Question: I'm looking to recreate an effect like this with CSS 3D Transforms:
How do I achieve this? Here's what I've got so far
'''
body {
perspective: 400px;
transition: perspective 1s;
}
.grid {
display: flex;
justify-content: center;
align-items: center;
background-image: url("http://i.imgur.com/3ACizko.jpg");
background-size: cover;
height: 400px;
width: 400px;
transform: rotateX(60deg);
margin: 0 auto;
transition: transform 1s;
perspective: 400px;
}
.grid p {
transition: transform 1s;
transform: rotateX(-60deg);
}
'''
'''
<div class="grid">
<p>Hello</p>
</div>
'''
I thought that if I rotated the background surface 60 degrees and rotated the text -60 degrees it would cancel out the effect but apparently not?
Anyway, thanks in advance.
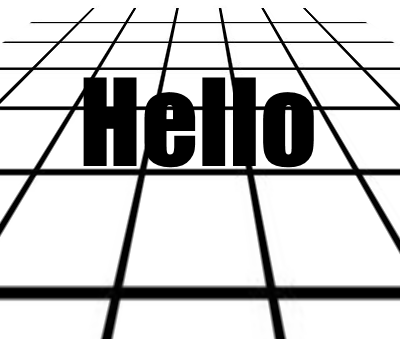
Answer: Yes, ther solution to your problem is using transform-style: preserve-3d.
But the problem with this is that IE does not support this property
A way to make it work in IE is to use a pseudo element on the p
'''
.grid {
font-size: 30px;
position: relative;
left: 100px;
top: 200px;
perspective: 200px;
perspective-origin: 0% 50%;
}
.grid:after {
content: "";
position: absolute;
width: 300px;
height: 200px;
top: -100px;
left: -100px;
transform: rotateX(30deg);
background-image: repeating-linear-gradient(0deg, transparent 0px, transparent 47px, black 47px, black 50px),
repeating-linear-gradient(90deg, transparent 0px, transparent 47px, black 47px, black 50px);
}
'''
'''
<p class="grid">Hello</p>
'''